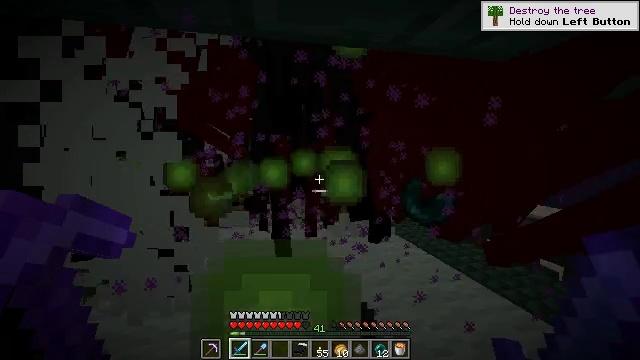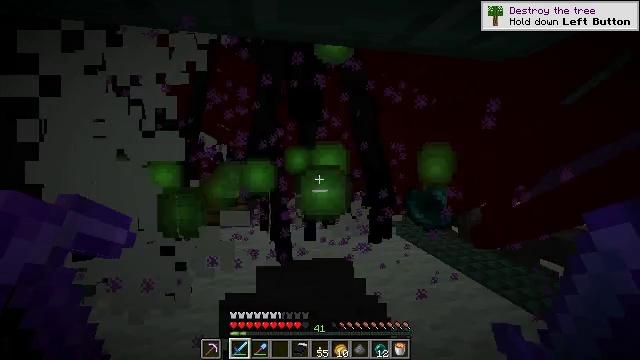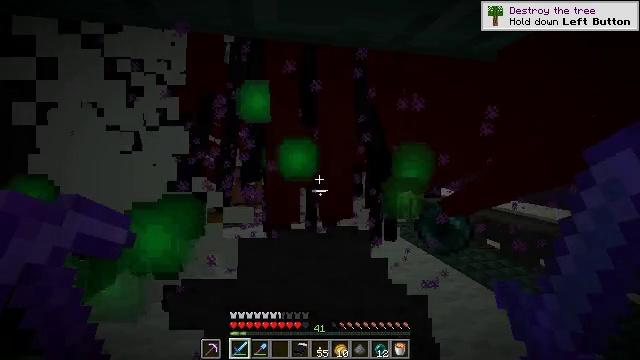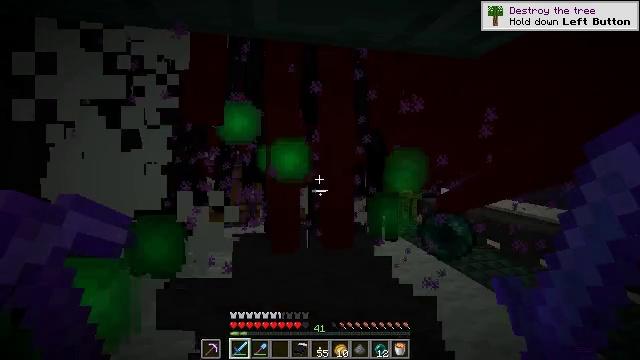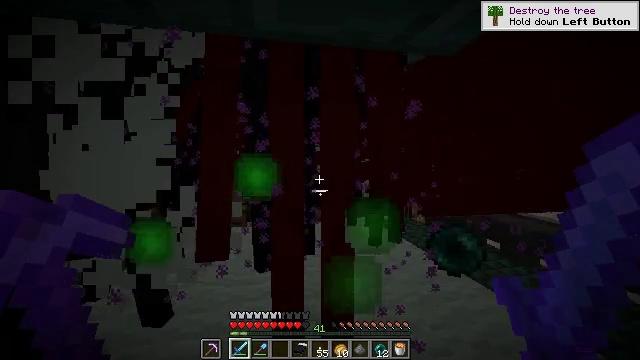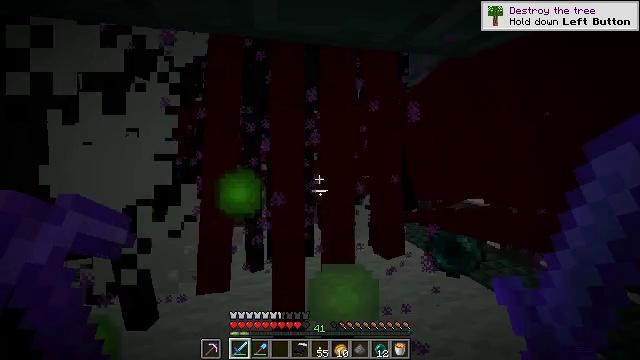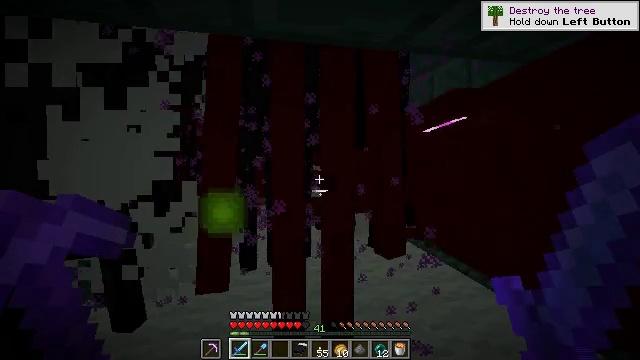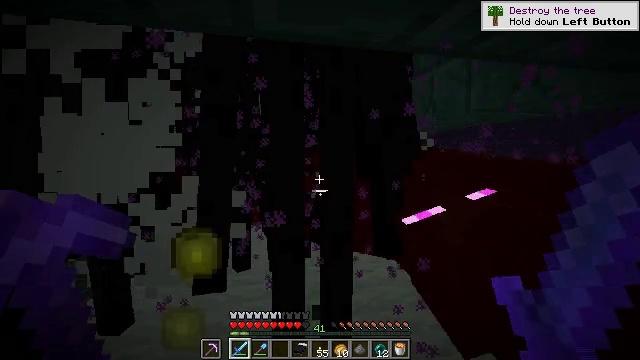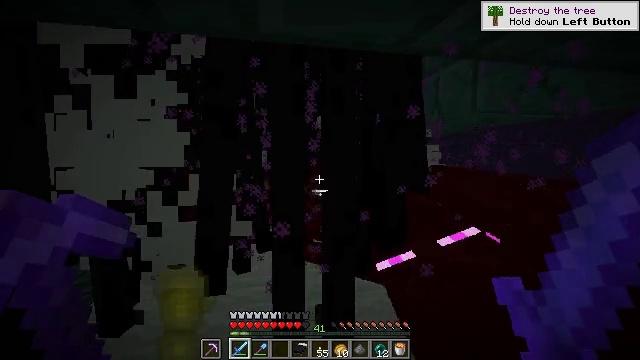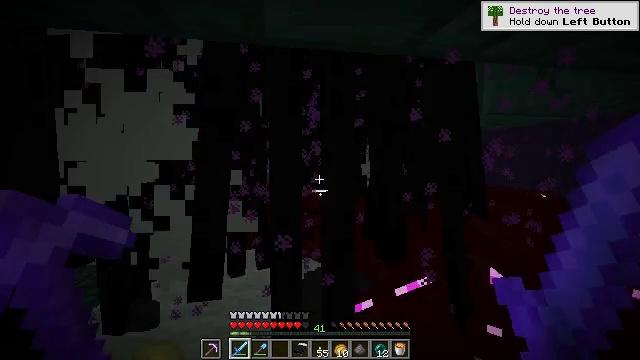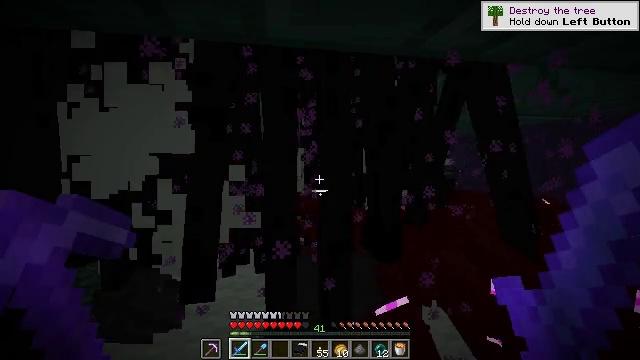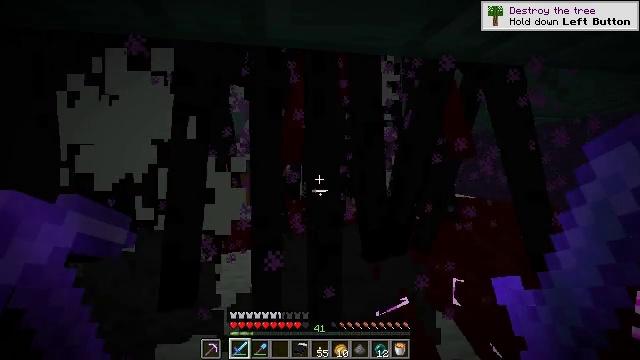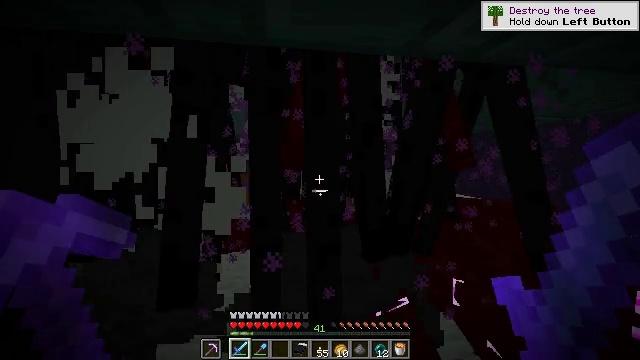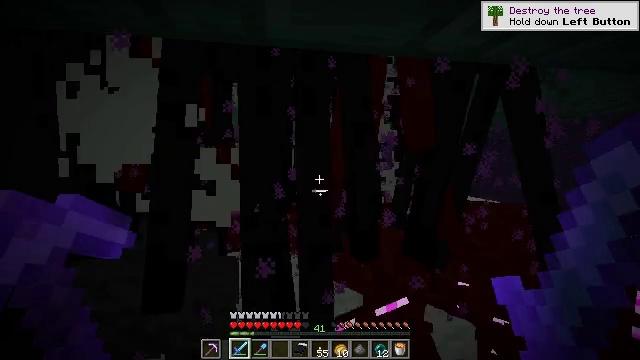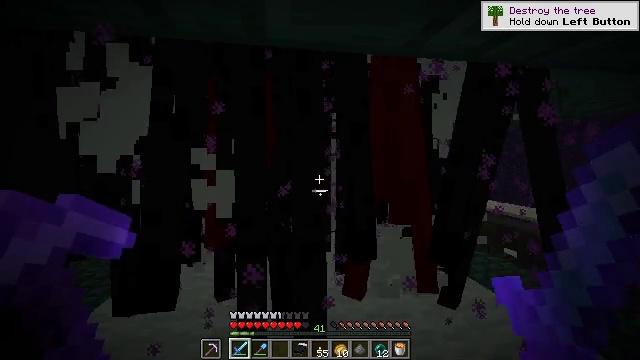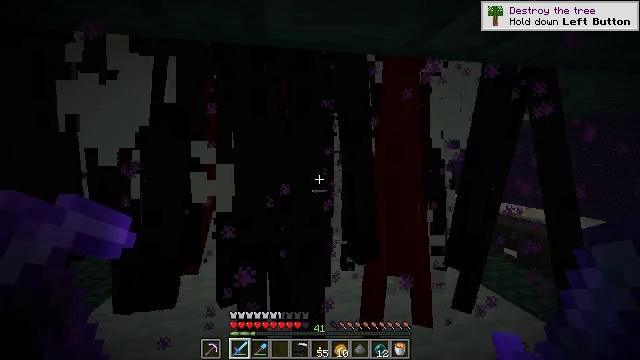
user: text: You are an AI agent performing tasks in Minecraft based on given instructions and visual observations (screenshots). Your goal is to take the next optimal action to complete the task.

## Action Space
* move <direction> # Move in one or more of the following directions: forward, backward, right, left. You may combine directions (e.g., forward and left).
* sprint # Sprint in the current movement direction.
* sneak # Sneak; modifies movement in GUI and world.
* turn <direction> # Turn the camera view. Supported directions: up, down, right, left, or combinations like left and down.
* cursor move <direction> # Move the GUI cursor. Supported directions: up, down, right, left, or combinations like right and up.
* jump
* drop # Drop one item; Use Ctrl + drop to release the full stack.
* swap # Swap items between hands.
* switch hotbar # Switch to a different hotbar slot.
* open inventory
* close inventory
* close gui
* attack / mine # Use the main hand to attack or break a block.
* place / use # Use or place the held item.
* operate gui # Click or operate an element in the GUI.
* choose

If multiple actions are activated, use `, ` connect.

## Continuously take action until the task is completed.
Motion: motion action
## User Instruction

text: Hunt the enderman.
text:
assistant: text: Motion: no_op
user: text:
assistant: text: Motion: no_op
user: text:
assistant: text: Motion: no_op
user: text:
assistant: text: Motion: no_op
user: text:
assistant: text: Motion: no_op
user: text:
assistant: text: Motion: no_op
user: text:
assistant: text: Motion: no_op
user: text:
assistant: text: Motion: turn left
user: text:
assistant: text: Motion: turn left
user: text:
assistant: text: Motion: no_op
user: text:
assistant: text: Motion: no_op
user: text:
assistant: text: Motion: no_op
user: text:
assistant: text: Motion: no_op
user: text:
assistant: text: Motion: no_op
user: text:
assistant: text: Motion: attack / mine
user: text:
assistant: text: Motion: attack / mine
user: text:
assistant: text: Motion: attack / mine
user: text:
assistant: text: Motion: attack / mine
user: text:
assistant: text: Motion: no_op
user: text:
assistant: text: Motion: no_op
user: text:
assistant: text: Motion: no_op
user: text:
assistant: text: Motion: no_op
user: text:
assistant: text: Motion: no_op
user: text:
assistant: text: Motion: no_op
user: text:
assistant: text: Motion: no_op
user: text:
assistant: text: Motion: no_op
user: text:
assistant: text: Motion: no_op
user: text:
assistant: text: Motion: no_op
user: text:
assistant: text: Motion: no_op
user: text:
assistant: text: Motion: no_op